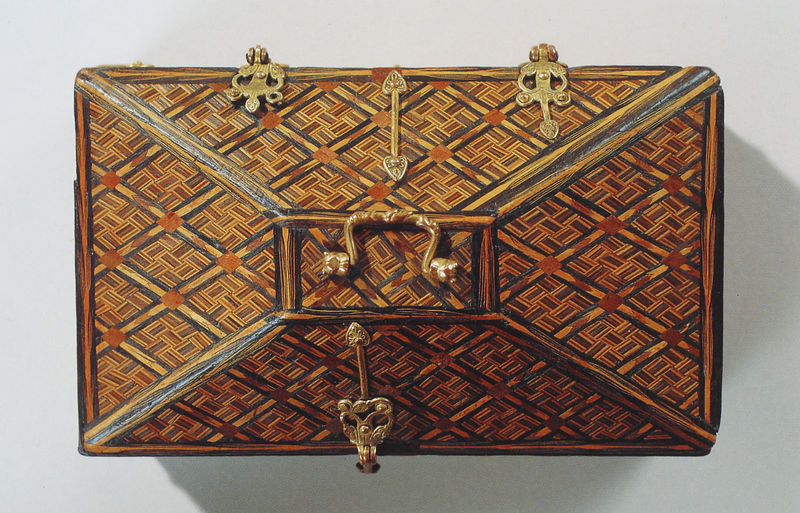
Titel: Kästchen mit Walmdeckel
Standort: Quedlinburg (EU - D - Sachsen-Anhalt)
Schlagwörter: blau, dunkel, gelb, grün, braun, hell, holz, schwarz, stroh, rot, schloss, beige, muster, ornament, alt, gold, henkel, farbe, metall, nagel, brun, foto, griff, truhe, deckel, messing, dose, eckig, kiste, schachtel, intarsien, ecken, rauten, scharniere, scharnier, rechteckig, beschlag, verschluß, schatulle, bemalung, kästchen, behälter, grat, beschläge, schaniere, schlösser, roit, behältnis, tragegriff, spanschachtel